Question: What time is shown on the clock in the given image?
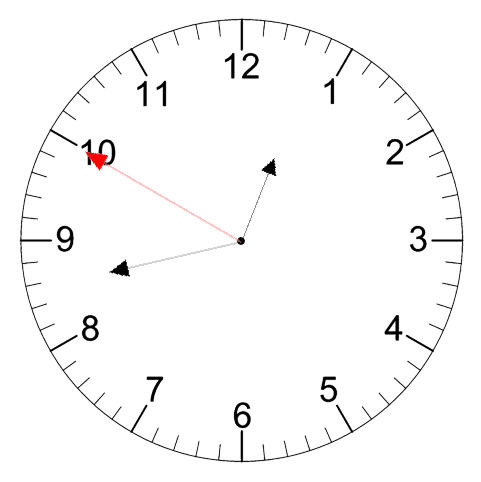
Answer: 12:42:50